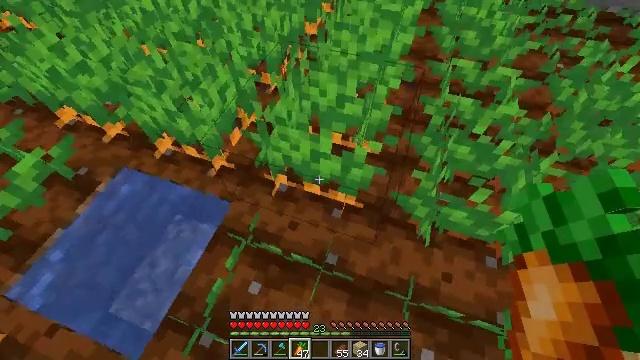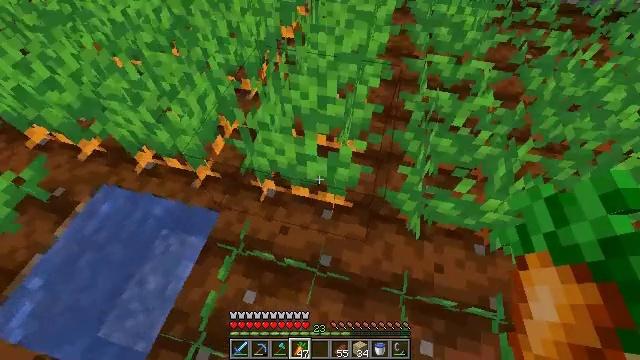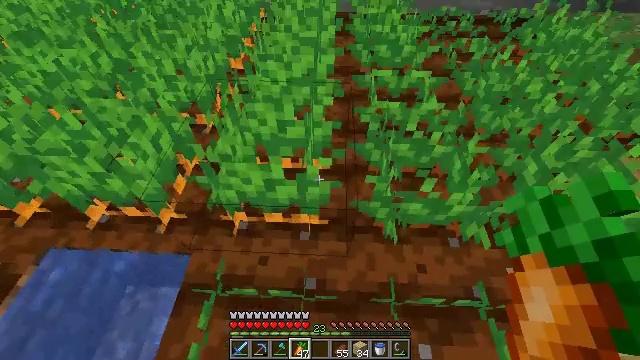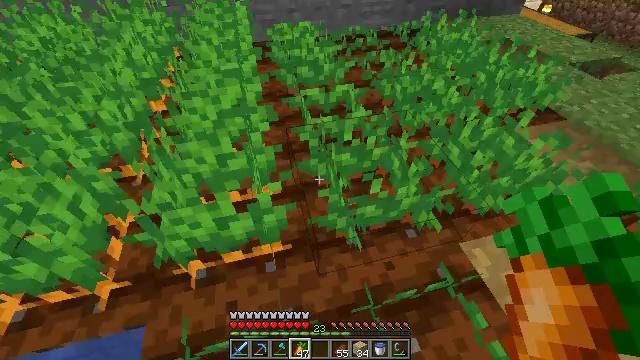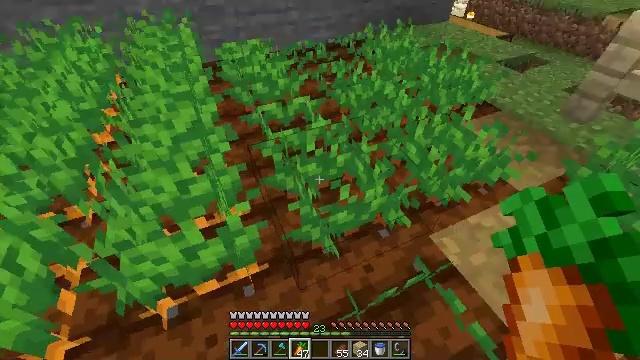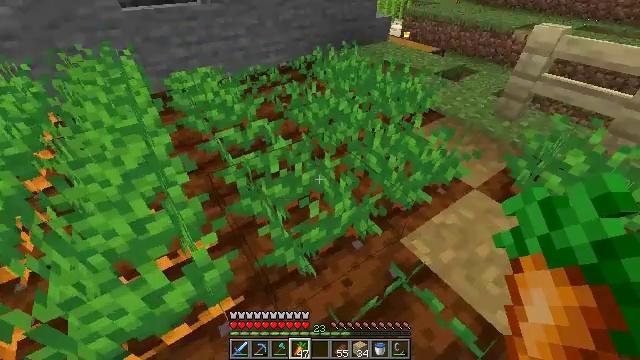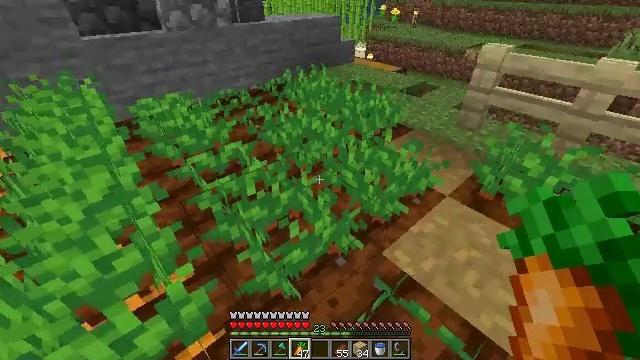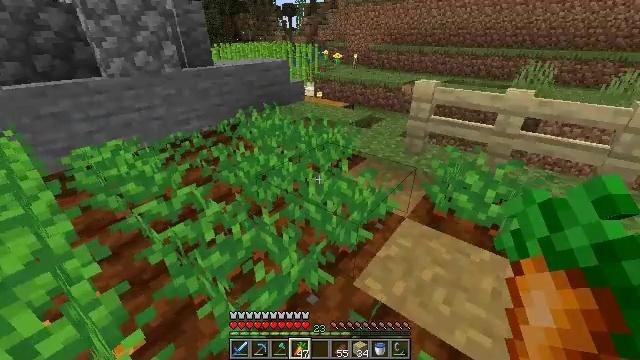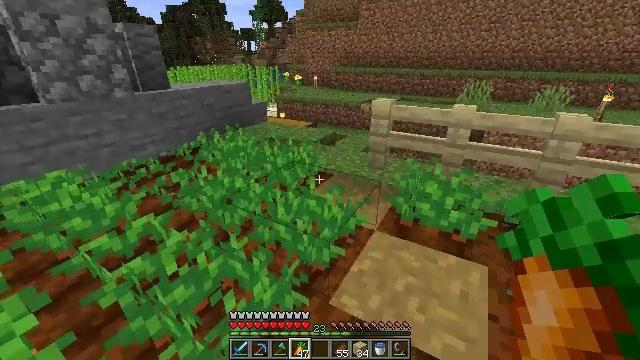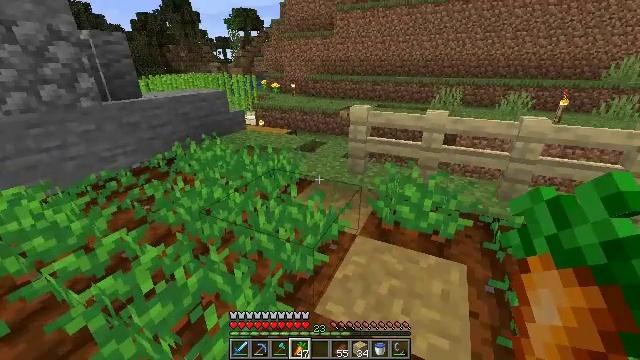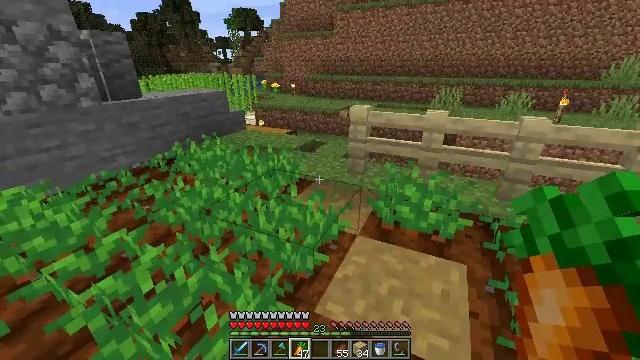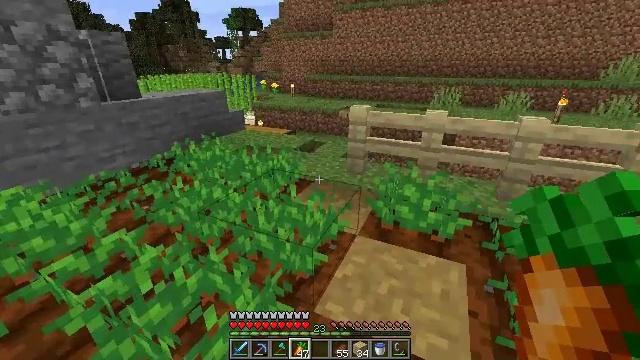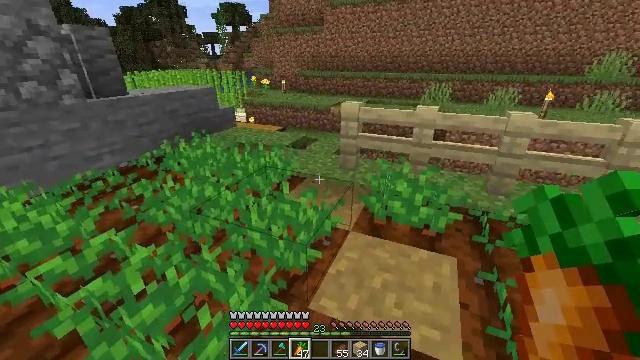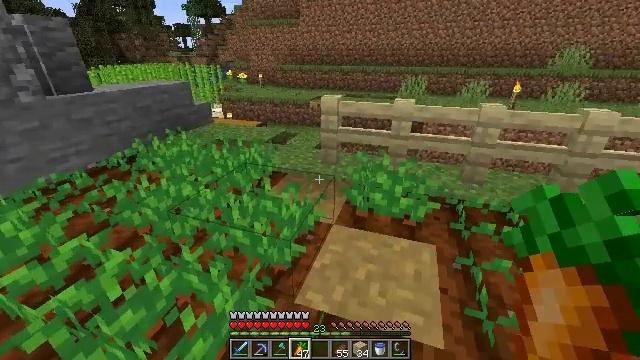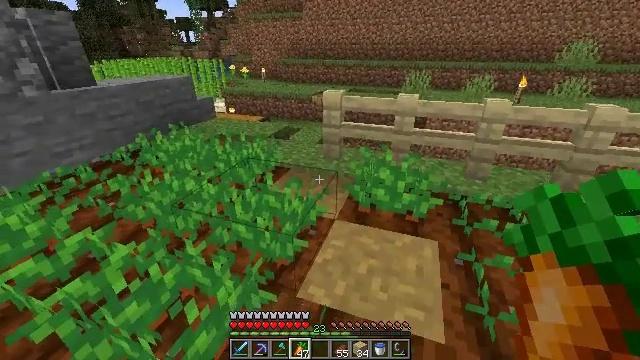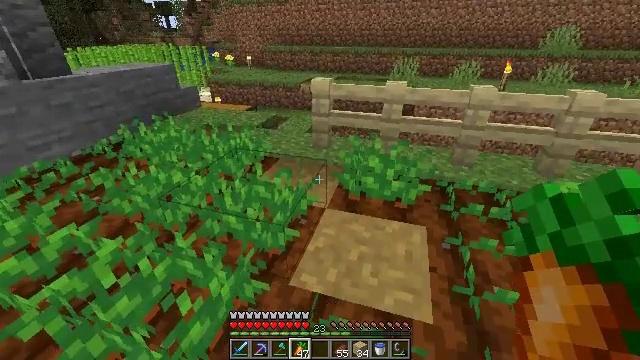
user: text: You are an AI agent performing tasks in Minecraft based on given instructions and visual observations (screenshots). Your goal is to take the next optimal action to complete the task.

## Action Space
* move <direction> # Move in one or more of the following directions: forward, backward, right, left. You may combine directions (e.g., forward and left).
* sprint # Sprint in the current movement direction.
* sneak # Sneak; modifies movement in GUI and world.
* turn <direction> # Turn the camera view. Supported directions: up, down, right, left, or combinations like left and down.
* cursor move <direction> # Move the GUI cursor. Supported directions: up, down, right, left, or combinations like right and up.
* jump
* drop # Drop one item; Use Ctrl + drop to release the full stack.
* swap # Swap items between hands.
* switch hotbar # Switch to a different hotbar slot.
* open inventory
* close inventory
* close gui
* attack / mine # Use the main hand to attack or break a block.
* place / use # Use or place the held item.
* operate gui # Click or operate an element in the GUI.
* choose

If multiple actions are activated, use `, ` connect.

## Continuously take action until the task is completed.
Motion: motion action
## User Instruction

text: Mine the fully grown carrots.
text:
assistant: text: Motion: turn right
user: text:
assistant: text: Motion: turn right and up
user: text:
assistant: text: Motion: turn right and up
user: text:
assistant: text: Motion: turn right and up
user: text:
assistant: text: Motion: turn right and up
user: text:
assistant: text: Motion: turn right and up
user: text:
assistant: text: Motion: turn right and up
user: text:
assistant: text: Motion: turn right and up
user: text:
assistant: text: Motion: turn right and up
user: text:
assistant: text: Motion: no_op
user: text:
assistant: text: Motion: no_op
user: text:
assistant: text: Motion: turn right
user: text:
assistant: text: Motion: turn right and down
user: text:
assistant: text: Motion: turn down
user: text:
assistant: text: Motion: turn right and down
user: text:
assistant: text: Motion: turn right and down
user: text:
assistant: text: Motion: turn right and up
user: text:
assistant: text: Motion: turn right
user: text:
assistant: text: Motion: no_op
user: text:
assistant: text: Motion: turn left
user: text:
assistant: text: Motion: turn left
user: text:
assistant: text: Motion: turn left and down
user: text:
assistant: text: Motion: turn left and down
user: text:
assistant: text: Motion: turn left and down
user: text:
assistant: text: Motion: turn left
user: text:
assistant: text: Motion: no_op
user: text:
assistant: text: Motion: no_op
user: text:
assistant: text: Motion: turn left
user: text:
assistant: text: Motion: turn left and down
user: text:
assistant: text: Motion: turn left and down